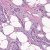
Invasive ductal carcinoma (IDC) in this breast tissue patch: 1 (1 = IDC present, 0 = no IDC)